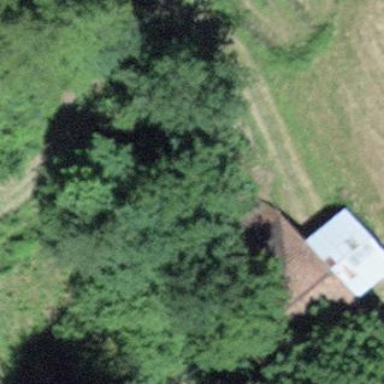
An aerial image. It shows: Rural barn.